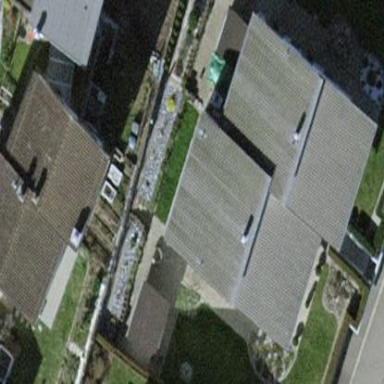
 oriented across. The building is of whitesmoke color."